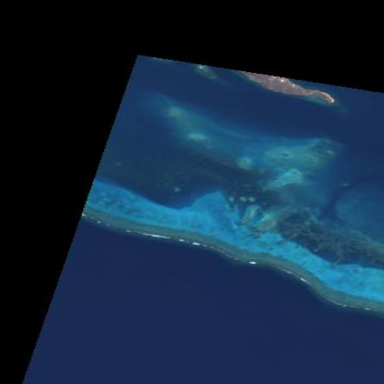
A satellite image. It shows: Beautiful reef in its natural state.